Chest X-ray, PA view. Patient: 64 years old, sex F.
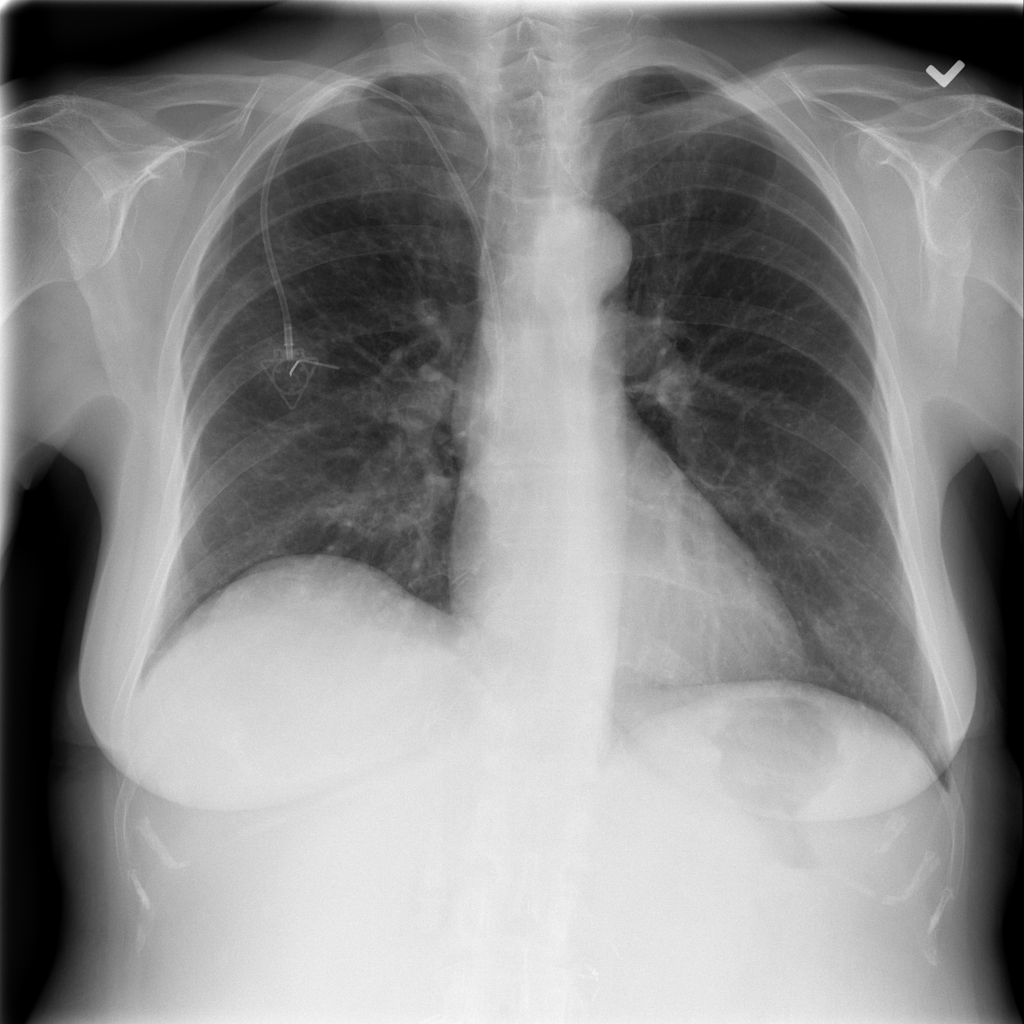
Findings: No Finding